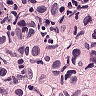
Metastatic tissue present: yes